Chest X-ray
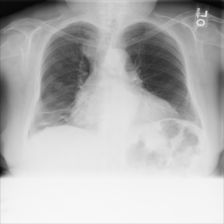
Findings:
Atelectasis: negative
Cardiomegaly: positive
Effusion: negative
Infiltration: negative
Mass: negative
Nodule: negative
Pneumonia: negative
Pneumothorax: negative
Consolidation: negative
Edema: negative
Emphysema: negative
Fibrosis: negative
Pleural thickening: negative
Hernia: negative